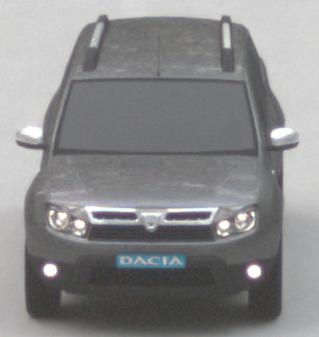
Make: Dacia
Model: Duster dCi 110 FAP
Detailed model: Duster (I)
Model produced from: 2010/06
Model produced until: 2013/11
Doors: 5
Color: gray
Road condition: dry road
Daytime: sunrise or sunset
Contrast: medium contrast